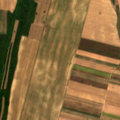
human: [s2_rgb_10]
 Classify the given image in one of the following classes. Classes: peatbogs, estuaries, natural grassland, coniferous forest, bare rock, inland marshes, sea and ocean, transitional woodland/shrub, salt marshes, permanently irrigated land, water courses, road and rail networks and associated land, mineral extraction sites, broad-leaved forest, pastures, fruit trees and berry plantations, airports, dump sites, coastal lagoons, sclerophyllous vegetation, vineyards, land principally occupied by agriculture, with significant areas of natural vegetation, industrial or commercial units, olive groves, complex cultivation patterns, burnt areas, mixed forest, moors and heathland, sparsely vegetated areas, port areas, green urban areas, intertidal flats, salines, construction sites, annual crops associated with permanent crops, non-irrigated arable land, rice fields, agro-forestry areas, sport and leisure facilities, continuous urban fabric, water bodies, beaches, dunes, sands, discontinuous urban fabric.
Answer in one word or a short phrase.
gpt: non-irrigated arable land, fruit trees and berry plantations, complex cultivation patterns, transitional woodland/shrub